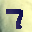
Label: 7